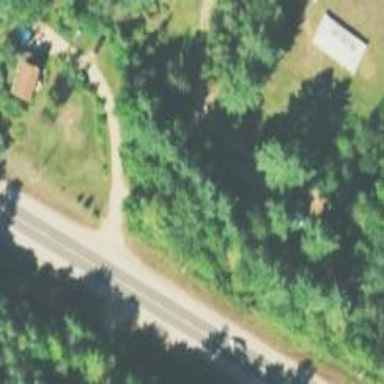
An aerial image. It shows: Driveway.